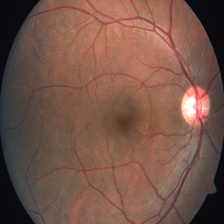
Diabetic retinopathy grade: Severe